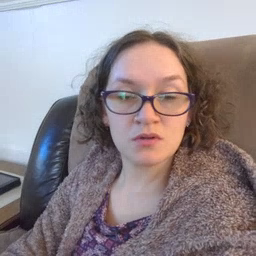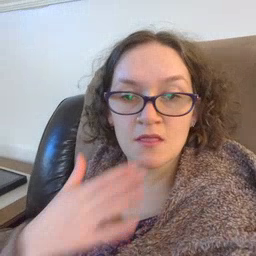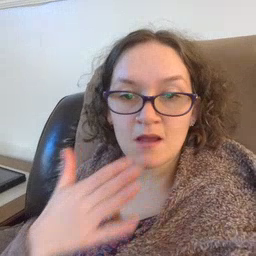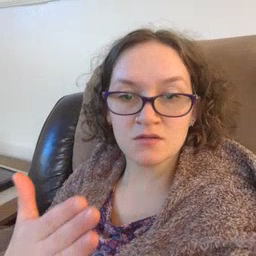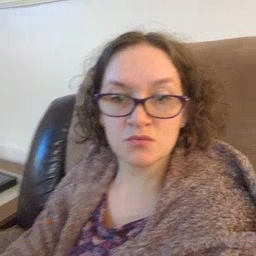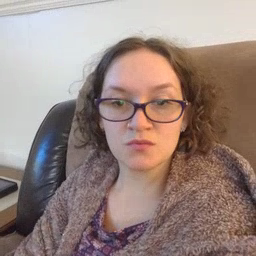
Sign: thankyou